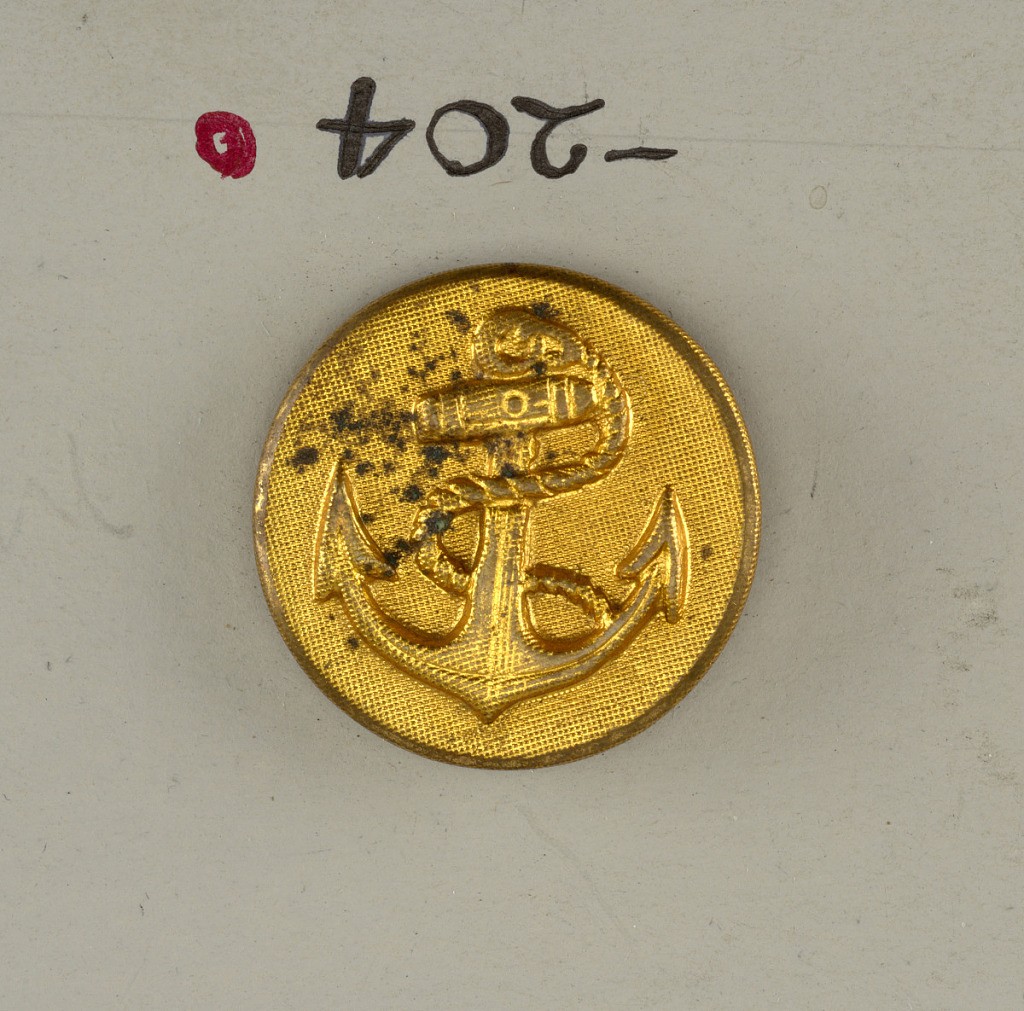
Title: Button
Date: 19th century
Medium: Brass
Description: On card E